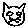
Label: cat